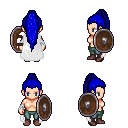
a pixel art fantasy rpg character, female body template, human, light skin, white cape, teal pants, blue extra-long topknot hairstyle, white cloth bandages, maroon shoes, shield, four views (front, back, left, right), 2x2 character sprite sheet, small pixel art, hard edges, no anti-aliasing